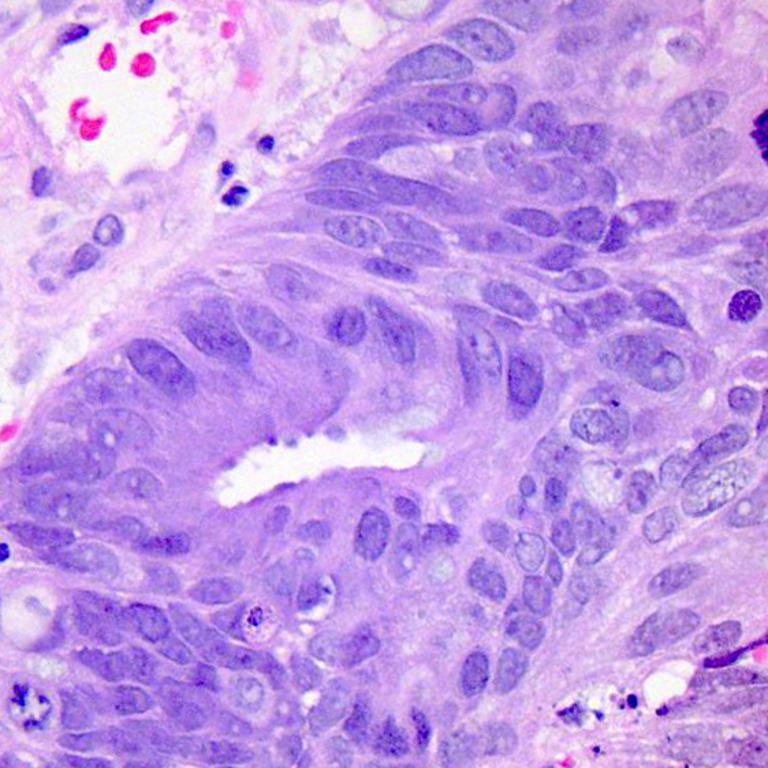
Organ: colon
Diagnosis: adenocarcinomas